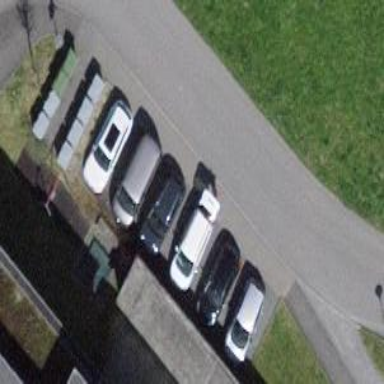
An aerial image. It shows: Street-side parking area.